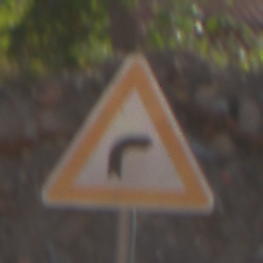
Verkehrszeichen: KurveRechts
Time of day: MorningAfternoon
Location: Outdoor (Suburban)
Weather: PartlyCloudy
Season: NotSpecified
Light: Natural